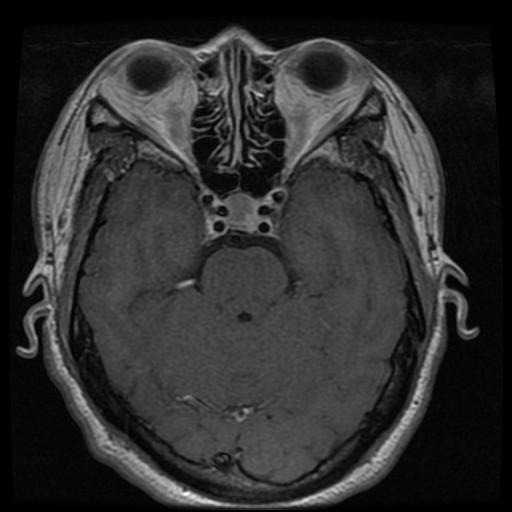
Label: pituitary